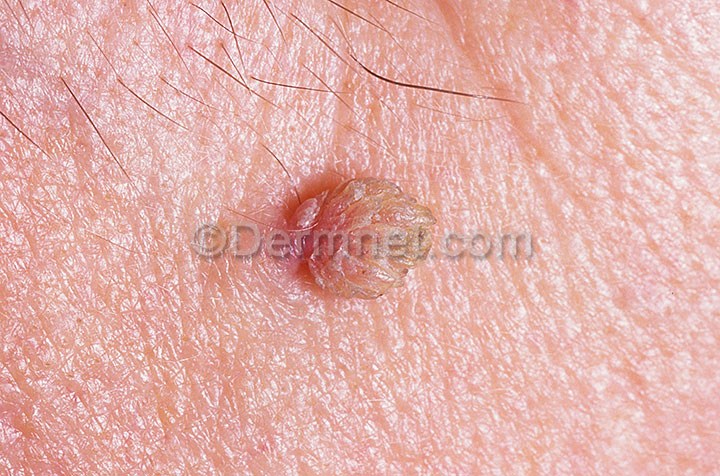
Disease: Warts Molluscum and other Viral Infections